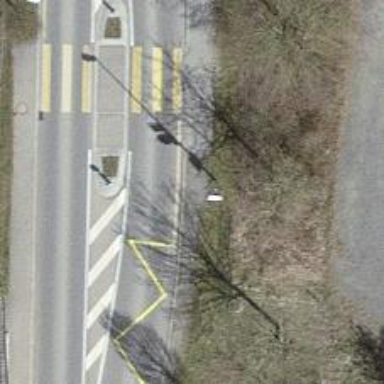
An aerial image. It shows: Bus stop with platform for public transport.